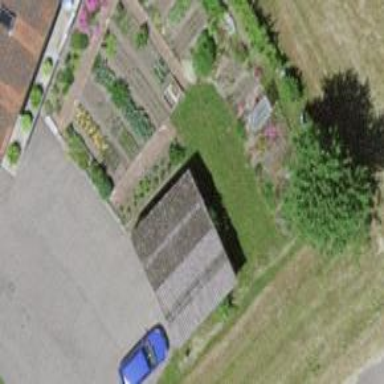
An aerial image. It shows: Garage building.